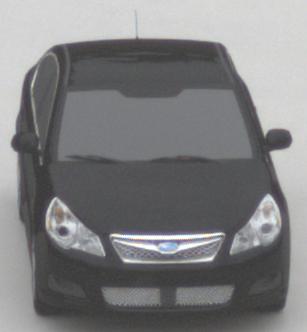
Make: Subaru
Model: Legacy 2.0R
Detailed model: Legacy (IV) Limousine
Model produced from: 2007/09
Model produced until: 2008/10
Doors: 4
Color: black
Road condition: dry road
Daytime: midday
Contrast: low contrast